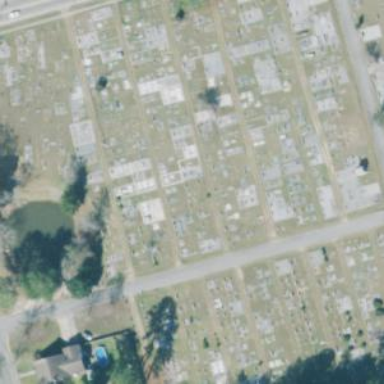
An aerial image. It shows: Cemetery.